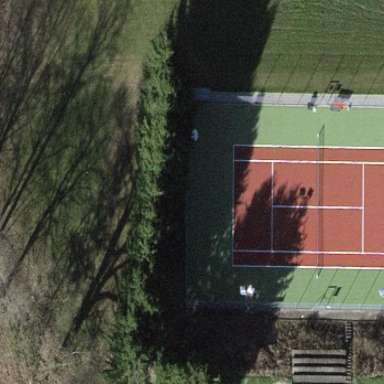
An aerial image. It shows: Tennis court on pitch designated for leisure land.